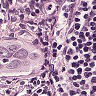
Metastatic tissue present: yes